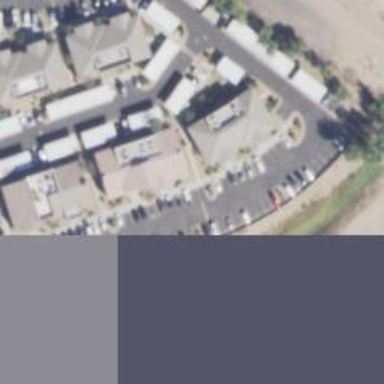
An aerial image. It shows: Healthcare clinic.